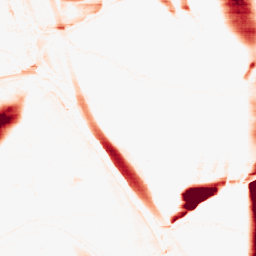
Category: morphological
Decomposition family: morphological_rect
Decomposition parameters: operation: opening
width: 50
height: 5
Upsampling method: sinc_blackman
Upsampling parameters: scale: 2
kernel_size: 4
Upsampling scale: 2